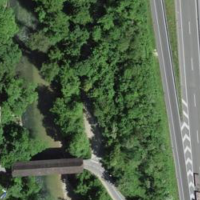
EUNIS habitat code: 57
Species observed at this site:
Xerolenta obvia
Prunus padus